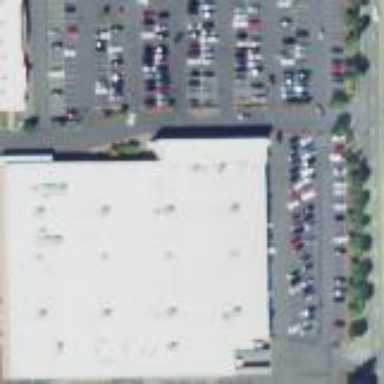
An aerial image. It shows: Retail building that houses department store.